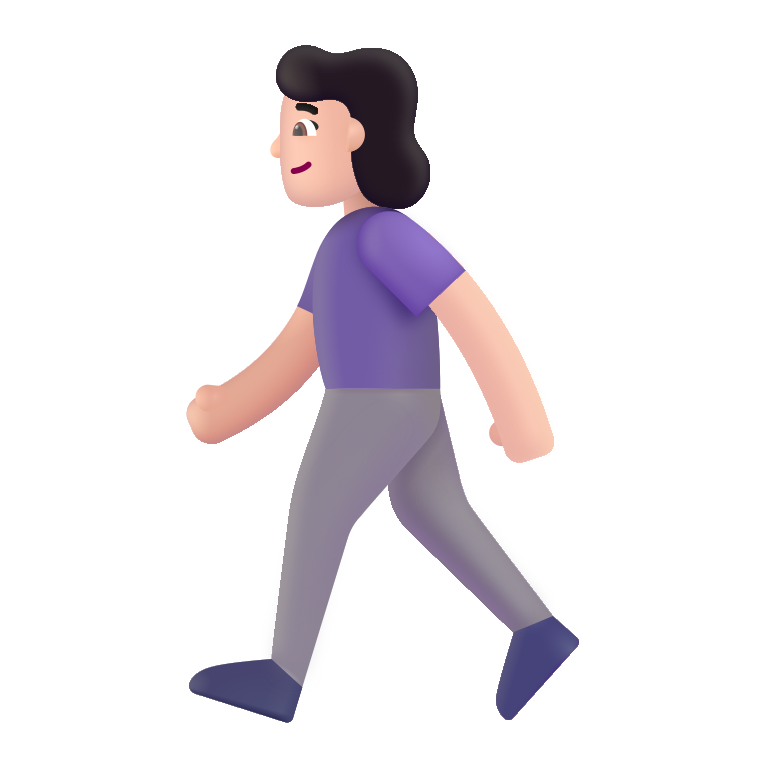
woman walking color light